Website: crate-barrel
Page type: billing-address
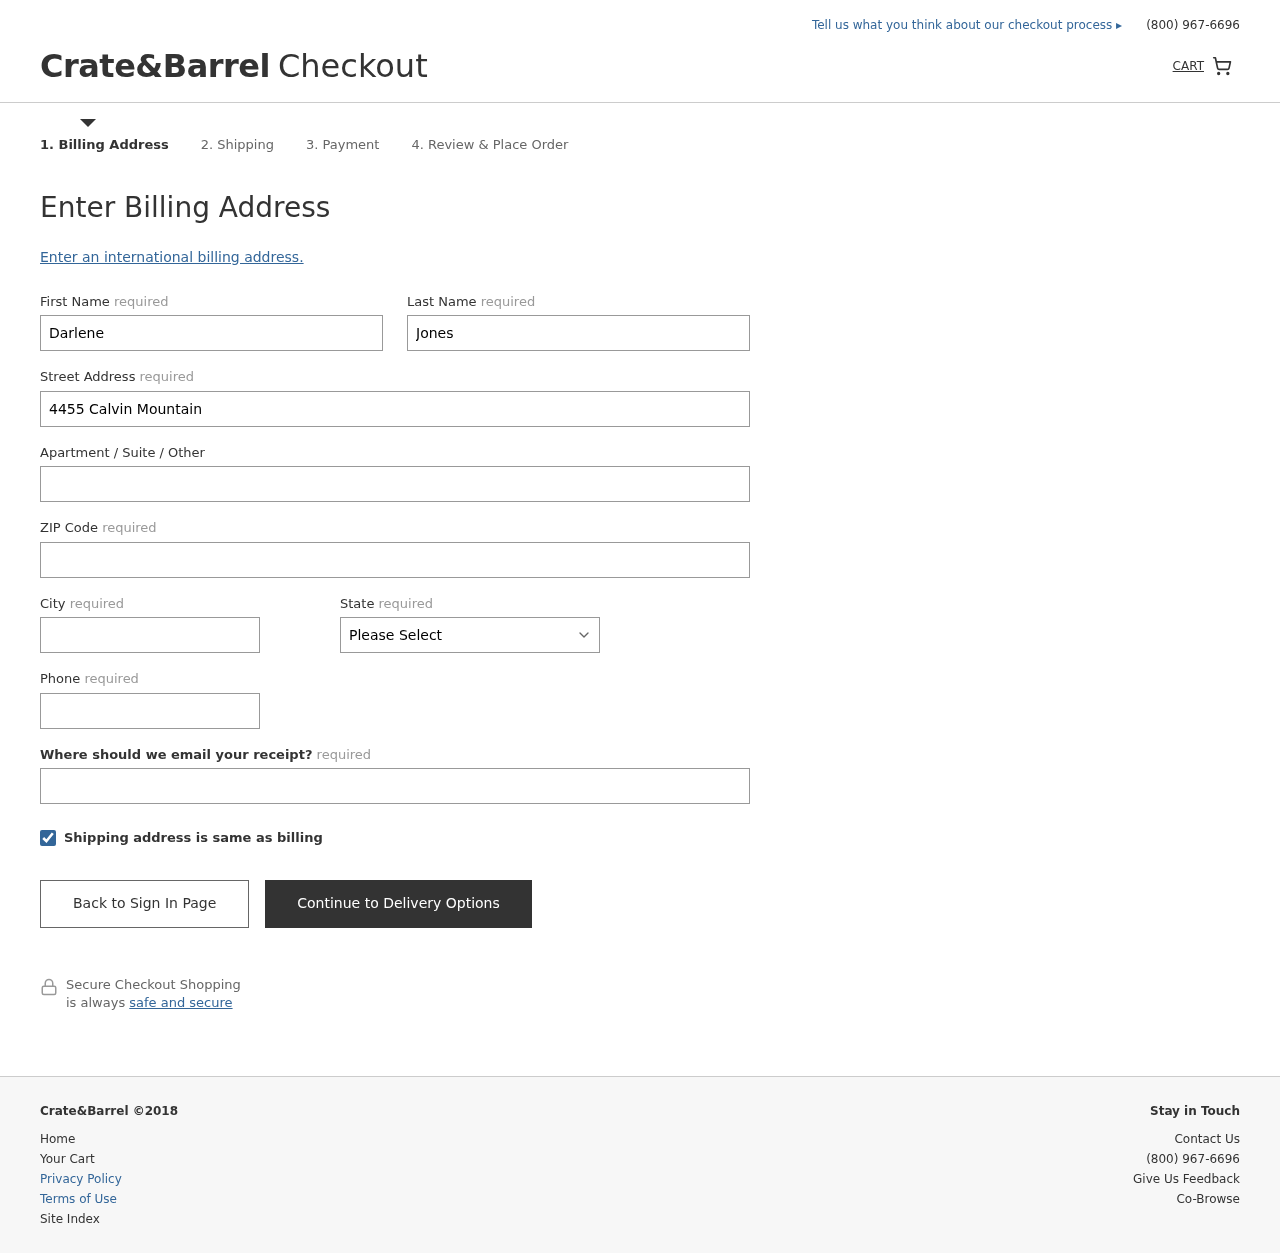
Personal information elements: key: PII_STATE
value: Oklahoma
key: PII_FIRSTNAME
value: Darlene
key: PII_LASTNAME
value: Jones
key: PII_STREET
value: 4455 Calvin Mountains Apt. 590
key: PII_POSTCODE
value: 18112
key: PII_CITY
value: East Diana
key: PII_PHONE
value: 7119379508
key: PII_EMAIL
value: darlene_jones@hotmail.com